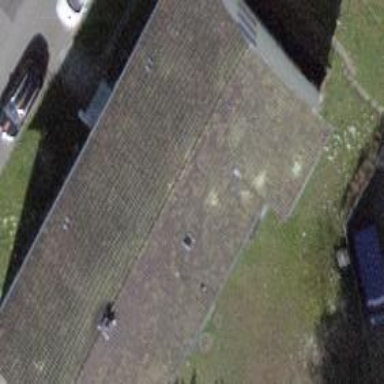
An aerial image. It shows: Gabled roof adorns the apartments building.